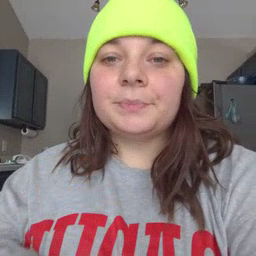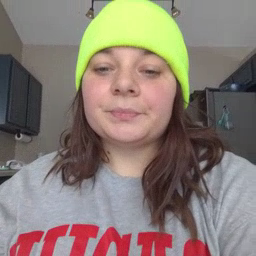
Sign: person